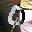
Label: 0